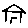
Label: house